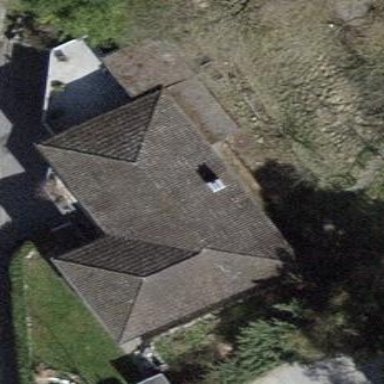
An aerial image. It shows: Building with tiled roof.